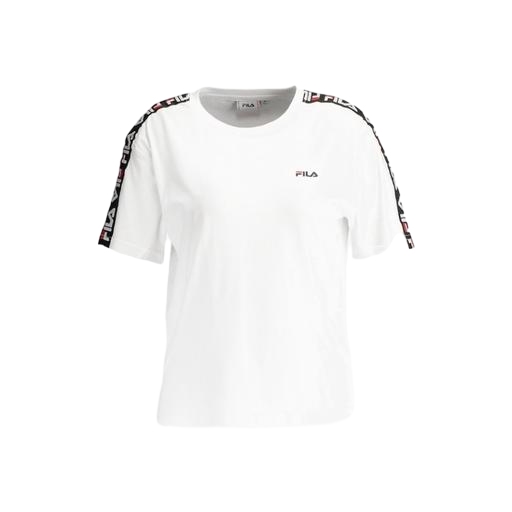
white stud sleeve logo tee, graphic short-sleeve tee, accent t-shirt, white background